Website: apple-inc
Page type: review-order
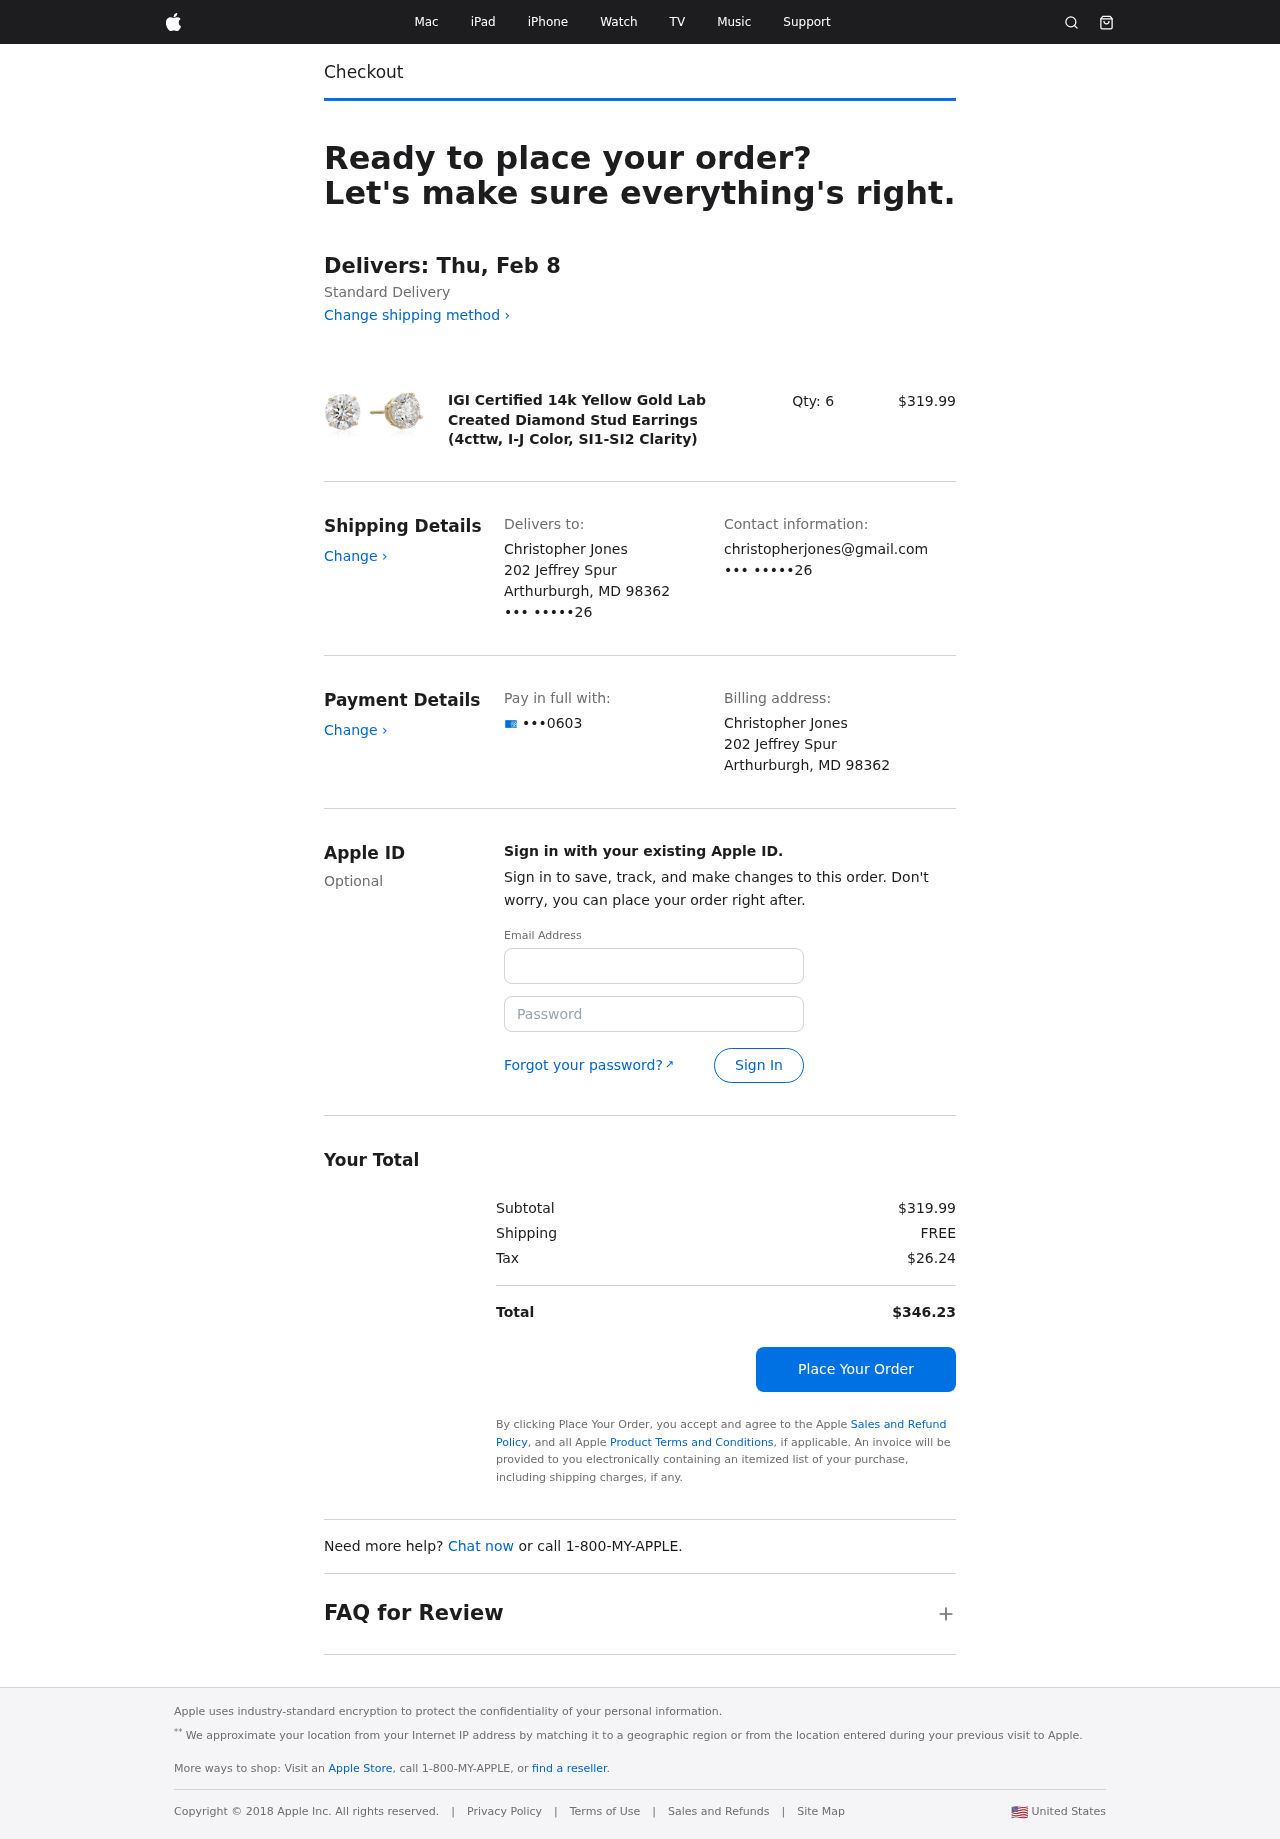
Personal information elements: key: PII_CARD_LAST4
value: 0603
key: PII_CITY_STATE_ZIP
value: Arthurburgh, MD 98362
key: PII_EMAIL3
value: christopherjones@gmail.com
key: PII_FULLNAME
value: Christopher Jones
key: PII_PHONE_SUFFIX
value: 26
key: PII_STREET
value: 202 Jeffrey Spur
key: PII_EMAIL2
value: christopherjones@gmail.com
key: PII_CARD_EXPIRY_YEAR
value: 26
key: PII_CARD_EXPIRY_YEAR_NUMERIC
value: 26
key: PII_FULLNAME2
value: Christopher Jones
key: PII_CITY
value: Arthurburgh
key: PII_STATE_ABBR
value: MD
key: PII_POSTCODE
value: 98362
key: PII_POSTCODE_FULL
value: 98362
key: PII_CITY_STATE
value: Arthurburgh, MD
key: PII_POSTCODE_NUMERIC
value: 98362
Product elements: key: PRODUCT1_NAME
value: IGI Certified 14k Yellow Gold Lab Created Diamond Stud Earrings (4cttw, I-J Color, SI1-SI2 Clarity)
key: PRODUCT1_PRICE
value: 319.99
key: PRODUCT1_QUANTITY
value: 6
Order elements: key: ORDER_DELIVERY_DATE
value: Delivers: Thu, Feb 8
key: ORDER_SUBTOTAL
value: $319.99
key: ORDER_SHIPPING_COST
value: FREE
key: ORDER_TAX
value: $26.24
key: ORDER_TOTAL
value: $346.23